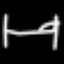
Label: bed